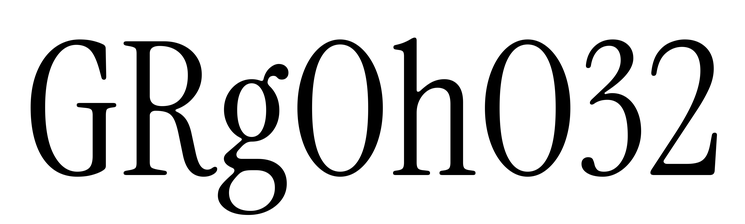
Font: InstrumentSerif-Regular